Question: I have a large table but for the purposes of this question, let's assume I have the follwoing column strucure:

I'd like to have a Where statement that returns only rows where the e-mail address is distinct in that particular column.
Thoughts?
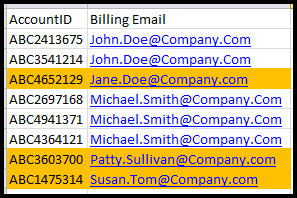
Answer: In most databases, you can do this
'''
select t.AccountId, t.BillingEmail
from (select t.*, count(*) over (partition by BillingEmail) as cnt
from t
) t
where cnt = 1
'''
The advantage of this approach is that you can get as many columns as you like from the table.